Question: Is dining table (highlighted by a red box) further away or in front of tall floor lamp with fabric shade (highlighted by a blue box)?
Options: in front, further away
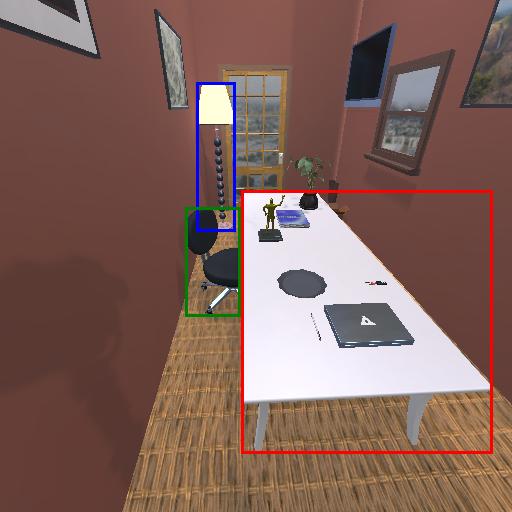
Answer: in front